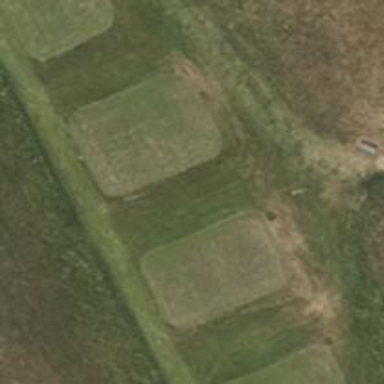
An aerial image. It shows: Golf tee.